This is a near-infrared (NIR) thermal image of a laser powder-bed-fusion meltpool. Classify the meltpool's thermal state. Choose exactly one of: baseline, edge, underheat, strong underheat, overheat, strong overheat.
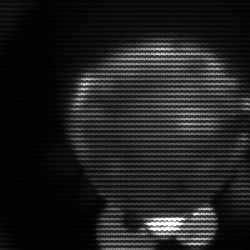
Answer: edge